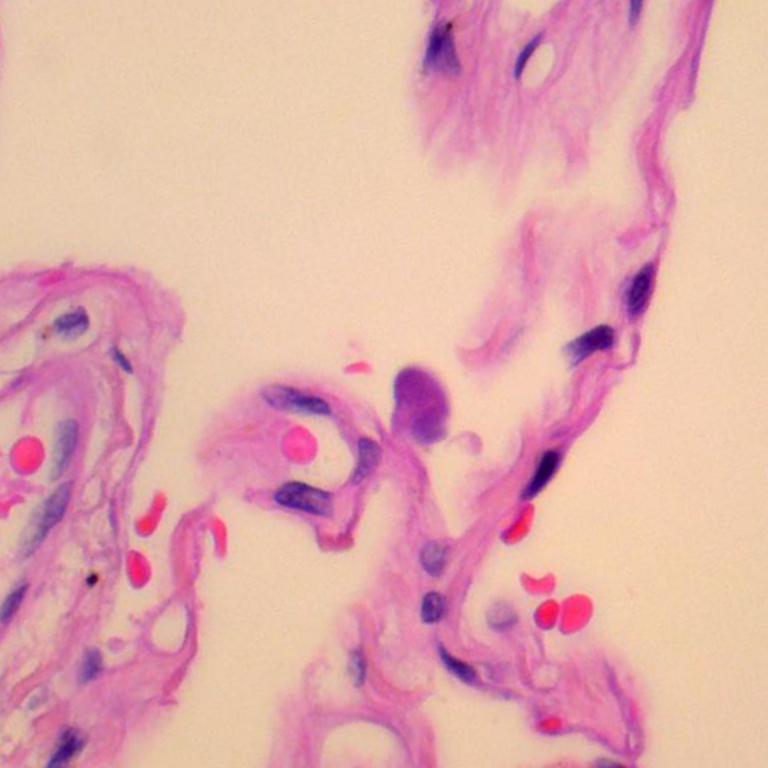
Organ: lung
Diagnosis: benign